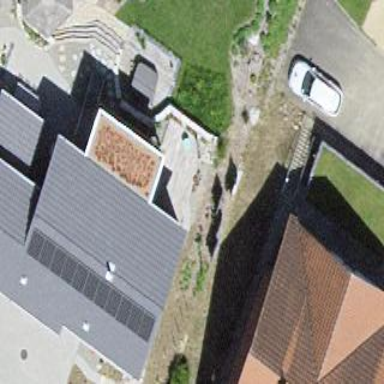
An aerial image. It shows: Simple house.